Через вершины $A,B,C$ и $D$ тонкого металлического правильного шестиугольника протекает электрический ток.В вершины $A$ и $B$ втекают силы тока $2I$ и $5I$ соответственно, а из вершины $D$ вытекает сила тока $13I$. Ось $OY$ направлена вертикально вверх, а ось $OX$ - влево.
Укажите знаки проекций электрического поля $E_x$ и $E_y$ в центре пластины, а также найдите отношение их модулей.
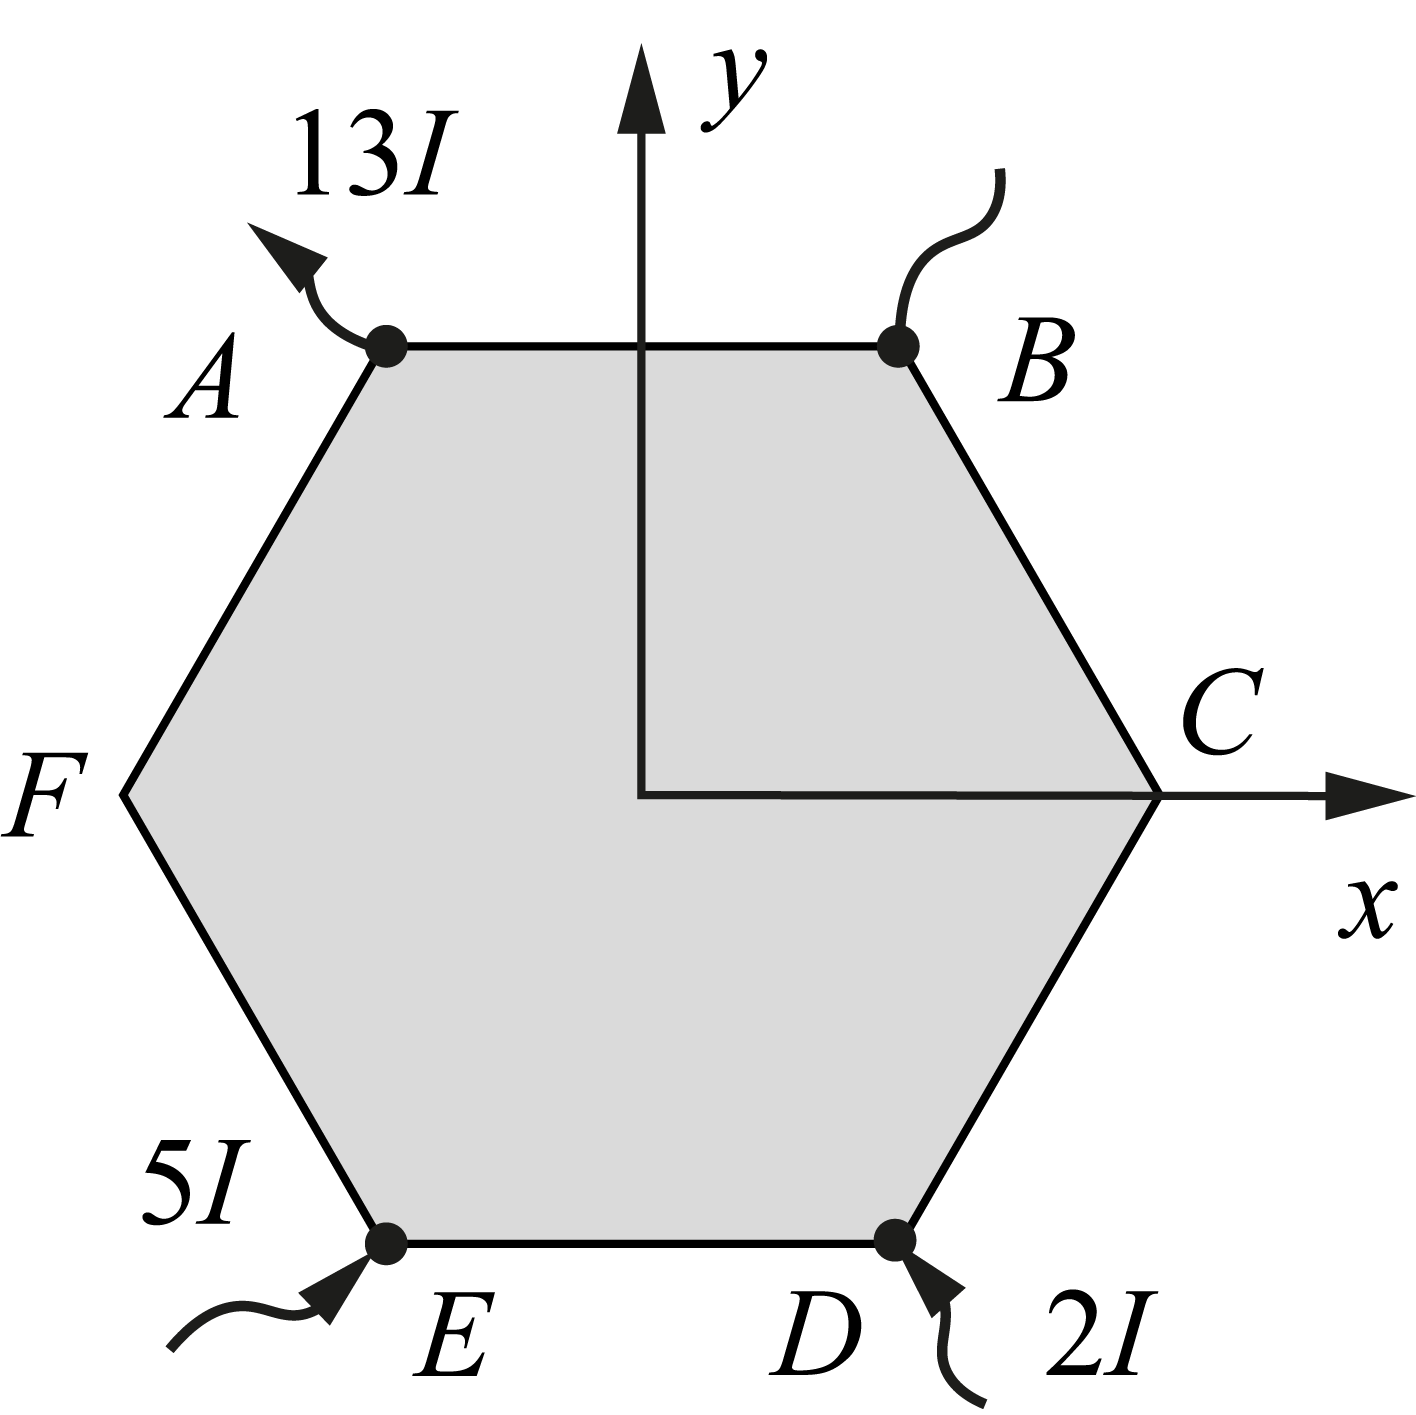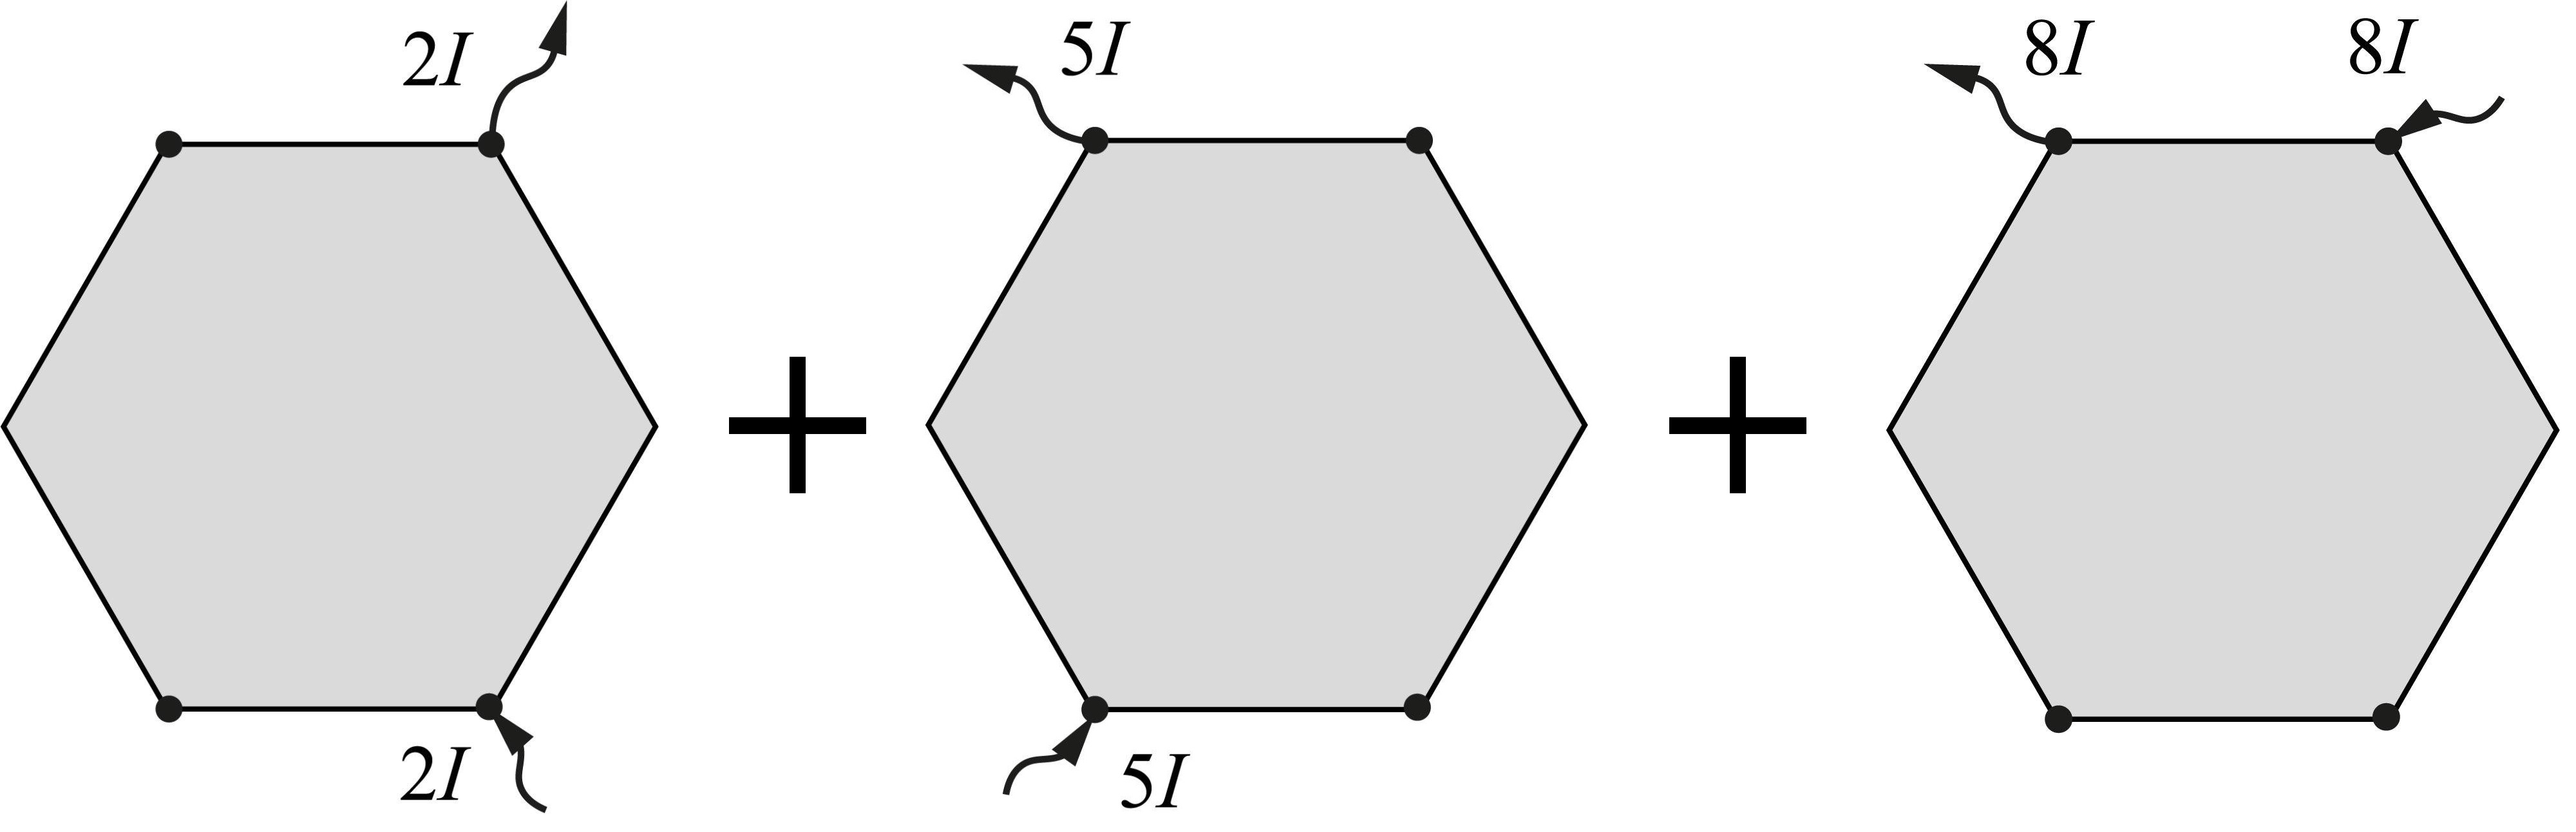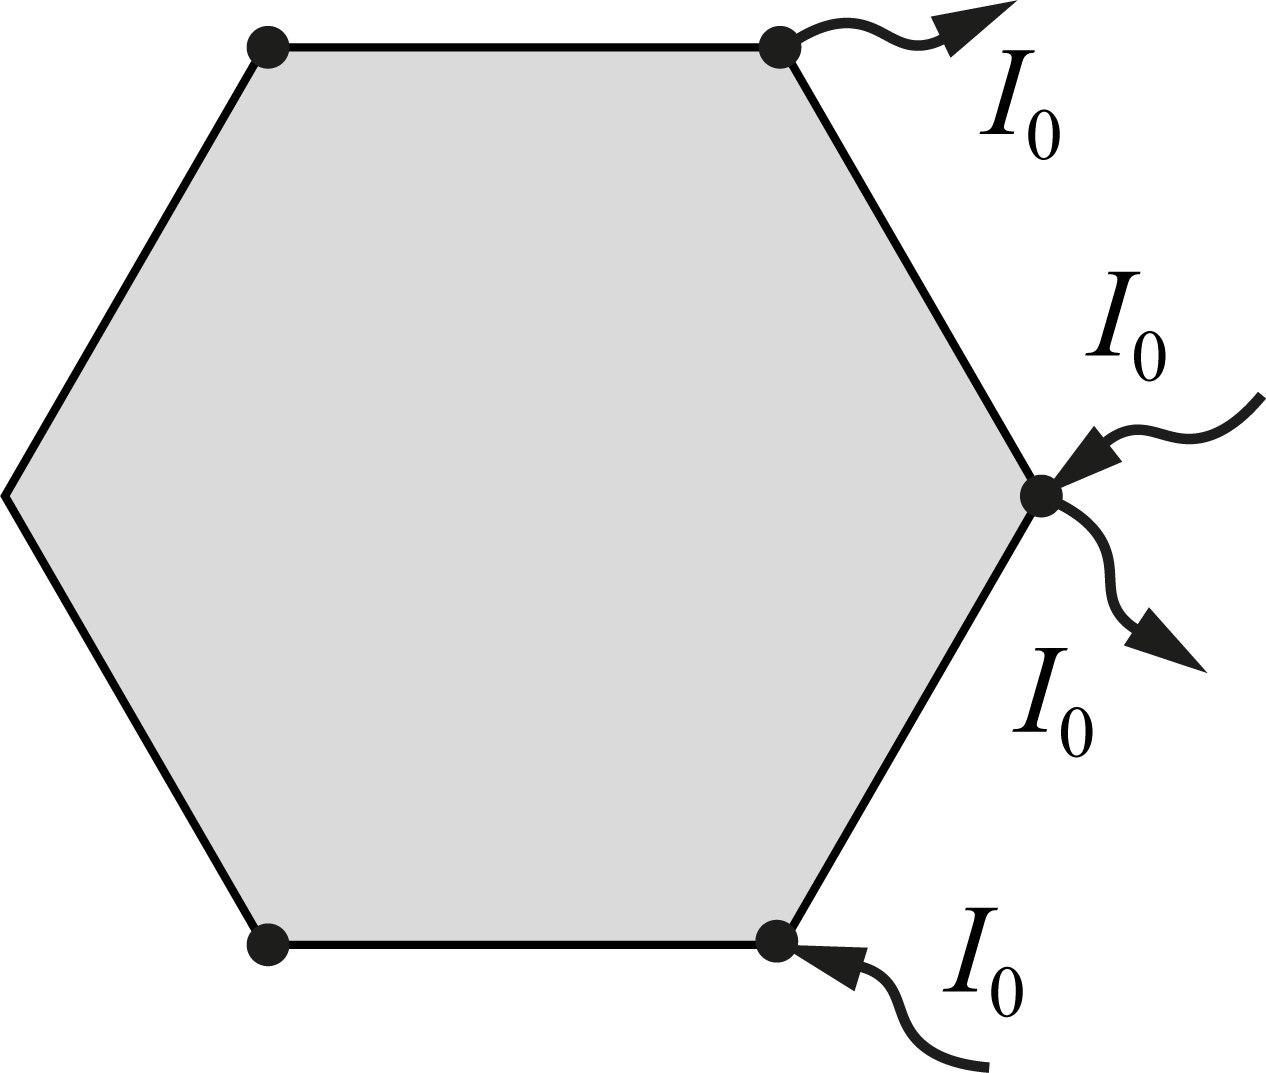
Решение: Воспользуемся локальным законом Ома $$\vec{j}=\frac{\vec{E}}{\rho} $$ Для определения знаков и отношения проекций электрического поля достаточно найти те же соотношения между проекциями плотностей тока. Для этого воспользуемся методом наложения токов. Между вершинами $DB$ пропустим силу тока $2I$, между $EA$ — $5I$, и между $BA$ — $8I$.  При этом из симметрии ясно, что в первых двух ситуациях $j_y>0$, $j_x=0$ и в третьей ситуации $j_x<0$ и $j_y=0$. Поскольку электрическое поле подчиняется принципу суперпозиции, вектор плотности тока - тоже. Таким образом $$E_x<0\quad\text{и}\quad E_y>0$$ При подключении источника к двум вершинам линии тока не меняются при увеличении силы тока. Поэтому введём коэффициент пропорциональности модуля плотности тока в центре и силы тока $$j=kI $$ При разных подключениях коэффициент $k$ разный. Они одинаковы в первом и втором подключении. Обозначим его за $k_1$. Коэффициент в третьем подключении обозначим за $k_2$. Таким образом $$\frac{E_x}{E_y}=-\frac{8}{7}\frac{k_2}{k_1} $$
Ответ: $$\frac{E_x}{E_y}=-\frac{8}{7\sqrt{3}}$$
Темы:
T, Постоянный ток, Метод наложения токов, Локальный закон Ома, Электромагнетизм, 2021, Сборы XY, W